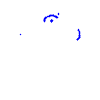
Particle: kaon